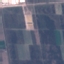
Land use / land cover: PermanentCrop